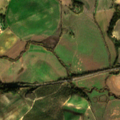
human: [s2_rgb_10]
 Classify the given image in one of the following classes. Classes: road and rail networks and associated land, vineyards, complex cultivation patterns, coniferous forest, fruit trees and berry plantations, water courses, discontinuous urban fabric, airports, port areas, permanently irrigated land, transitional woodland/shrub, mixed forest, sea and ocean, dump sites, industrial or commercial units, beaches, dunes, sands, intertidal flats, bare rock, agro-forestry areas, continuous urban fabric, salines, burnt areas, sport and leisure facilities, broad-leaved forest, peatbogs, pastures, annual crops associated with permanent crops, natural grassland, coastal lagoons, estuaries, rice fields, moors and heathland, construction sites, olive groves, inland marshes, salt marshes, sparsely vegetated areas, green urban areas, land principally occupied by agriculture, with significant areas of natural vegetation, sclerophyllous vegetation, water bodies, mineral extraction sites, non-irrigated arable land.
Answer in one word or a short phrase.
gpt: permanently irrigated land, olive groves, complex cultivation patterns, agro-forestry areas